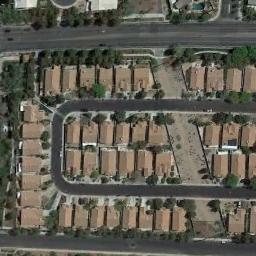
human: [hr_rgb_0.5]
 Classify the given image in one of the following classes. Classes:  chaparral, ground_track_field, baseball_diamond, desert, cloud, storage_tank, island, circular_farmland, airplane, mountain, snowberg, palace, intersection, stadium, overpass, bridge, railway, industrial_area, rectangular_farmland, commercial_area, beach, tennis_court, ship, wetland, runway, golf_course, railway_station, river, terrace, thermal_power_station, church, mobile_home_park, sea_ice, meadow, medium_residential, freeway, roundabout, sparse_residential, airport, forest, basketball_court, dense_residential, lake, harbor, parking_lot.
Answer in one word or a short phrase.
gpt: dense_residential